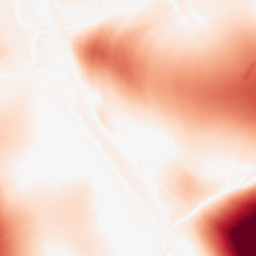
Category: morphological
Decomposition family: morphological
Decomposition parameters: operation: opening
size: 100
Upsampling method: edge_directed
Upsampling parameters: scale: 4
Upsampling scale: 4